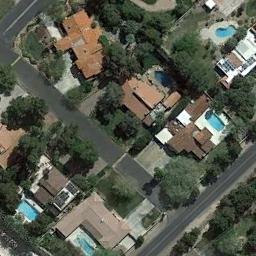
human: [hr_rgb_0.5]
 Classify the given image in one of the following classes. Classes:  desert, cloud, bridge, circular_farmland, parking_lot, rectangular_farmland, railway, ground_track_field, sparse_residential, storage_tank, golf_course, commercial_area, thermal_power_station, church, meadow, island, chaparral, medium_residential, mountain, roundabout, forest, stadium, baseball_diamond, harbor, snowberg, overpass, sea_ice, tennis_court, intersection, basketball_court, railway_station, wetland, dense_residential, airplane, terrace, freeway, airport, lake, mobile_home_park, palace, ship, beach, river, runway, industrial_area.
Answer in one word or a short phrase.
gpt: medium_residential